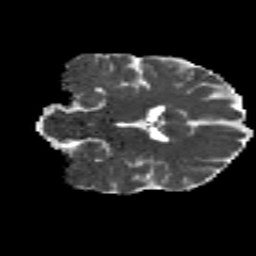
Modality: MD
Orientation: coronal
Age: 34
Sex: female
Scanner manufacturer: siemens
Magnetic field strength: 3 T
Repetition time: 8.8 s
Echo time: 0.085 s